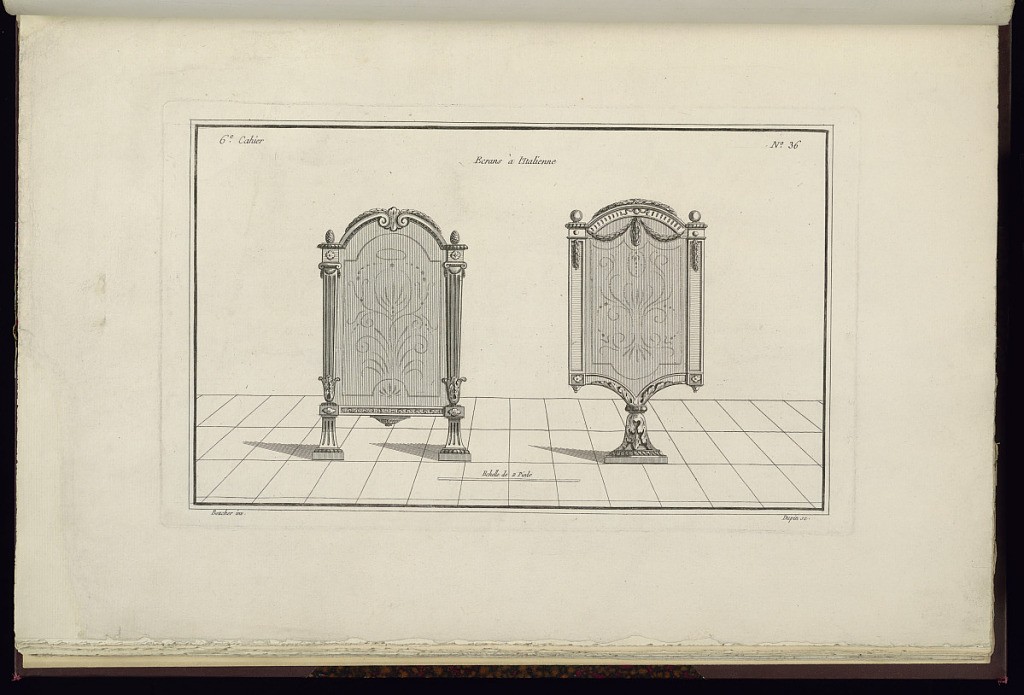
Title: Ecrans à l'Italienne
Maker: Juste-François Boucher, French, 1736 – 1782
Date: ca. 1775
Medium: Engraving on off white laid paper
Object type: Print
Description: Designs for two standing screens. The screens feature carved decoration including pinecones, fluting, scrolls, rosettes, wave pattern, acanthus leaf, and garlands. The plate is signed.